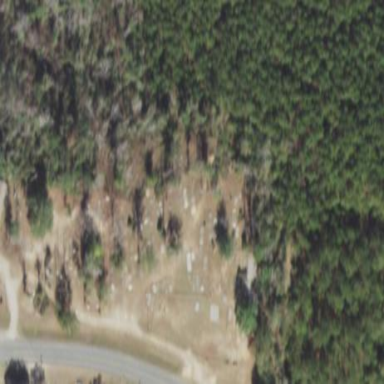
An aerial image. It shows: Cemetery.